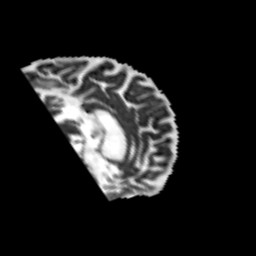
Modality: MD
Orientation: sagittal
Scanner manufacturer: siemens
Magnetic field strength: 3 T
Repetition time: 6.8 s
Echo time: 0.093 s